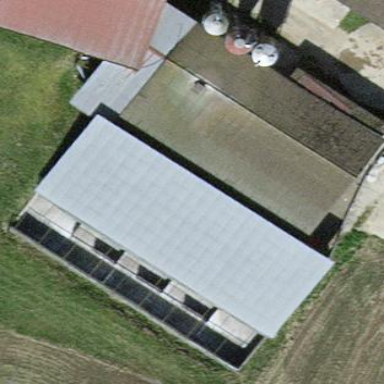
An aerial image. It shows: View of roof of building.